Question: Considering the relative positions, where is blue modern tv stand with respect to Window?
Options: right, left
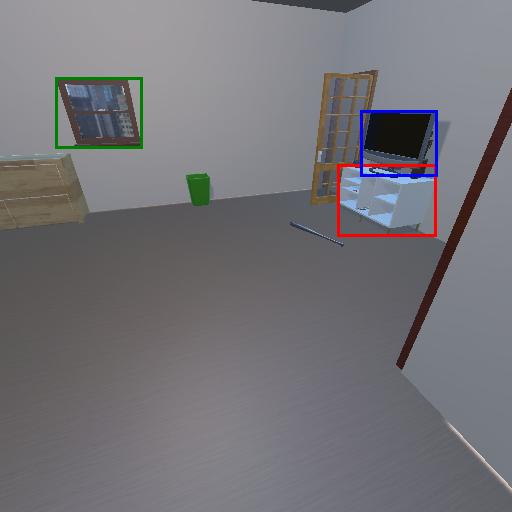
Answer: right